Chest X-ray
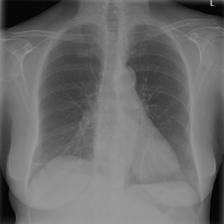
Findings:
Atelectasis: negative
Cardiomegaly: negative
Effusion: negative
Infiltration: negative
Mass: negative
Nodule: negative
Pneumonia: negative
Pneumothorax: negative
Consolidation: negative
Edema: negative
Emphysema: negative
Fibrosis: negative
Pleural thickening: negative
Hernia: negative